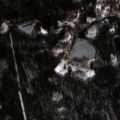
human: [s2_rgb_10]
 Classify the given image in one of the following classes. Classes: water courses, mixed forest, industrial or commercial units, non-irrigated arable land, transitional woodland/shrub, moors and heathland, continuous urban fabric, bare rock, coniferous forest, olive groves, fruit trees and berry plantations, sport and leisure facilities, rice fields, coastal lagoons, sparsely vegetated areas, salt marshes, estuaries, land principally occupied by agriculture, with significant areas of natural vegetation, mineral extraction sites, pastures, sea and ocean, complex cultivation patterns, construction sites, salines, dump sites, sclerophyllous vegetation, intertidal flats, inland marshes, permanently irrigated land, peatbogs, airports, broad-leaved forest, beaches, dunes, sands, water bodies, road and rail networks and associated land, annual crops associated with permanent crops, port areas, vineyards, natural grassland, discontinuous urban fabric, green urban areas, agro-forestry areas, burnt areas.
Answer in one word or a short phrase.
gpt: land principally occupied by agriculture, with significant areas of natural vegetation, coniferous forest, water bodies